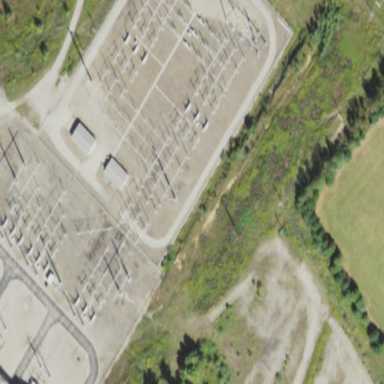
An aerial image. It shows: Transmission-level power substation.